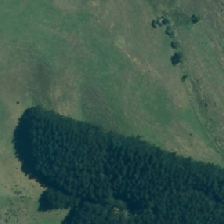
Land cover: deciduous_hardwood